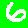
Digit: 6